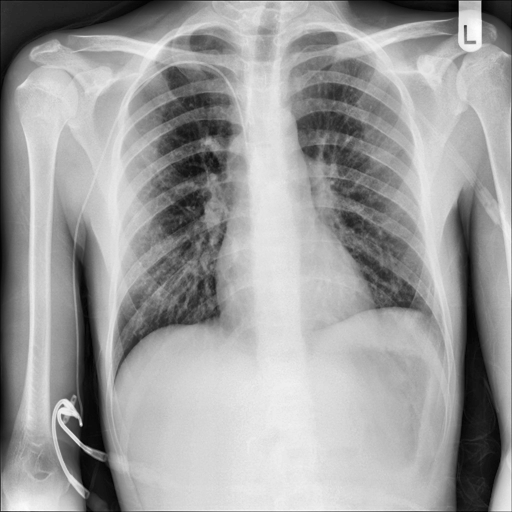
Finding: NORMAL